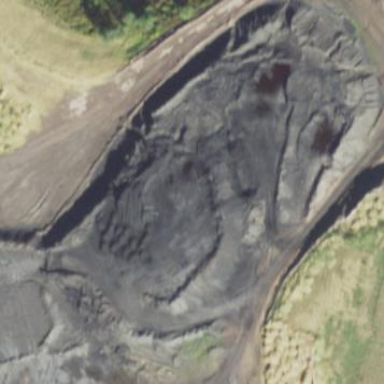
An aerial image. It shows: Spoil heap that is man-made.